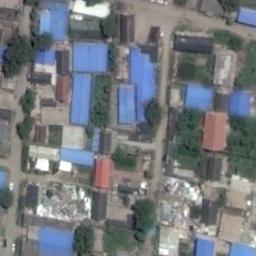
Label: industrial_area